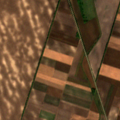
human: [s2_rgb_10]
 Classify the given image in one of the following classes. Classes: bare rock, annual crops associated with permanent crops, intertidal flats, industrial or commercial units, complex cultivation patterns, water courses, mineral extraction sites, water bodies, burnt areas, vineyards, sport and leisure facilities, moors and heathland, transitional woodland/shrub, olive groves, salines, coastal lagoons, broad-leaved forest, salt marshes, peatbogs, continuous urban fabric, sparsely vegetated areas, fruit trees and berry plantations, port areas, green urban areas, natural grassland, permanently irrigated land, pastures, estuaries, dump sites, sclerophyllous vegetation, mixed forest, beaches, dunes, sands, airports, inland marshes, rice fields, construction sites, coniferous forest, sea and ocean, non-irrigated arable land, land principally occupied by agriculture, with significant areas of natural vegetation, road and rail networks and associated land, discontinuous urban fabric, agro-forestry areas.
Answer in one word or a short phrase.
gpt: non-irrigated arable land